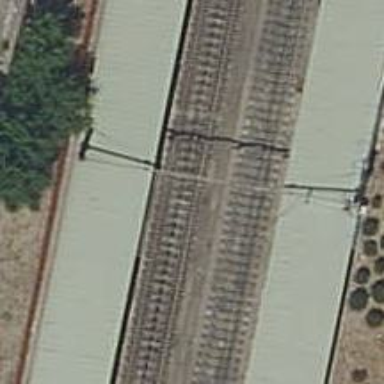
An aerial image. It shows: Railway track with contact lines for electrification.